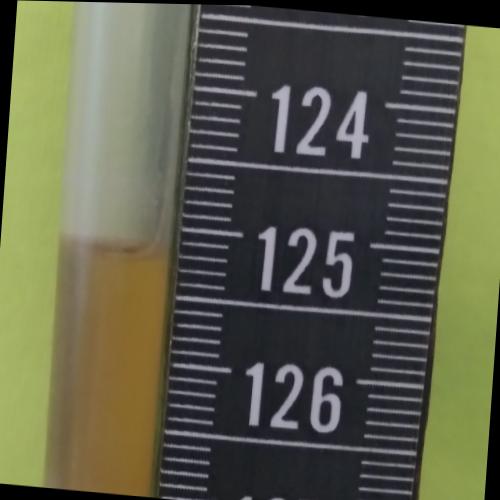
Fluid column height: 125.2 cm